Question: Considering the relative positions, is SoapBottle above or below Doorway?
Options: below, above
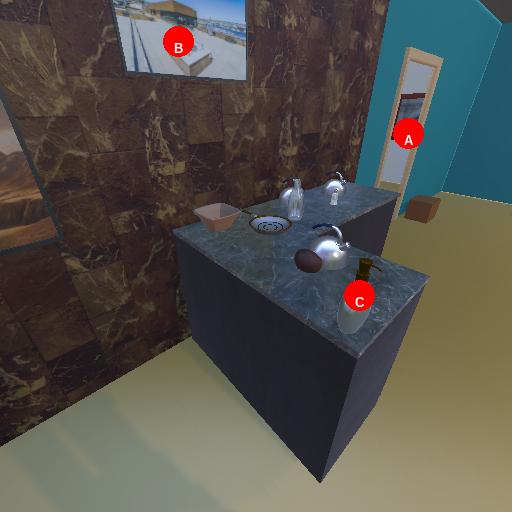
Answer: below